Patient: sex F, age 71
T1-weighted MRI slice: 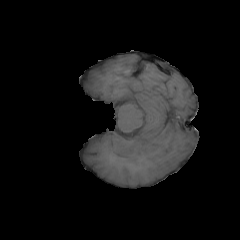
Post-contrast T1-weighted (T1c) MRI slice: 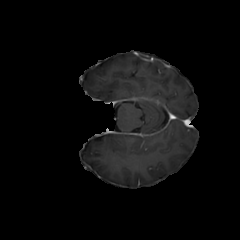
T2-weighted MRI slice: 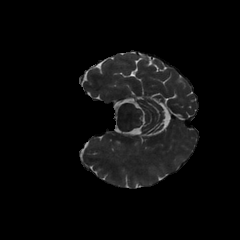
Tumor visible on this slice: no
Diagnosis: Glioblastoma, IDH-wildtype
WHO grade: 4